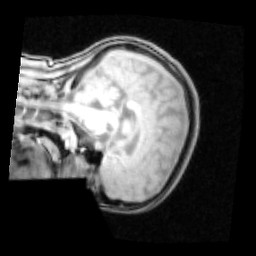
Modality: PDw
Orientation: sagittal
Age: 14
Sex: female
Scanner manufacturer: siemens
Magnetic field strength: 3 T
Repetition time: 0.25 s
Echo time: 0.00103 s